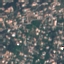
Land use / land cover class: Residential